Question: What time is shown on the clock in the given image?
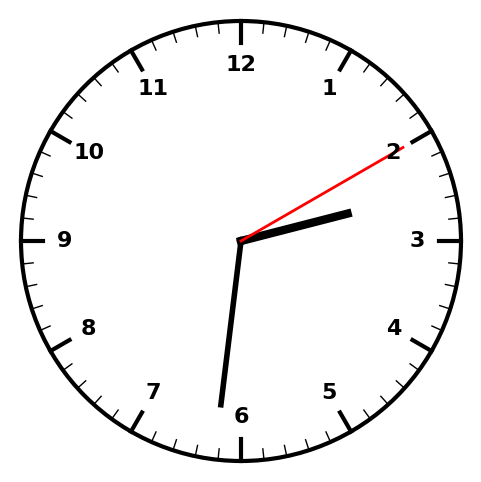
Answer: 02:31:10